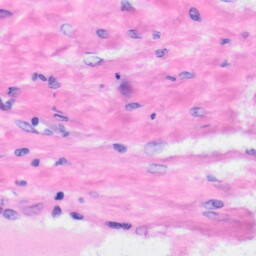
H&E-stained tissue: Liver